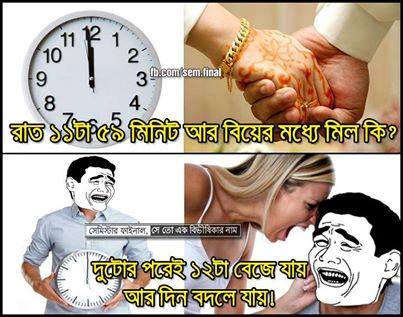
Caption: রাত ১১ টা ৫৯ মিনিট আর বিয়ের মধ্যে মিল কি?  দুটোর পরেই ১২ টা বেজে যায় আর দিন বদলে যায়!
Label: hate